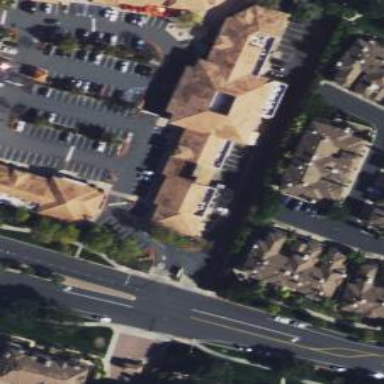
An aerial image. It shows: Veterinary facility.